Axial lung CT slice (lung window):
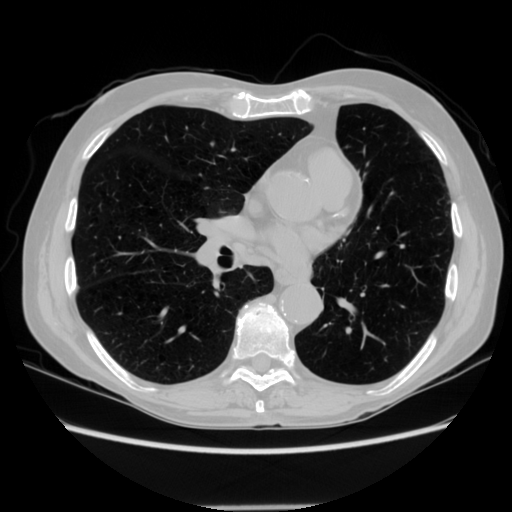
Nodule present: no